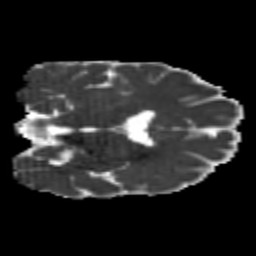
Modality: MD
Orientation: coronal
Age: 26
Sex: male
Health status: healthy
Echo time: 0.074 s